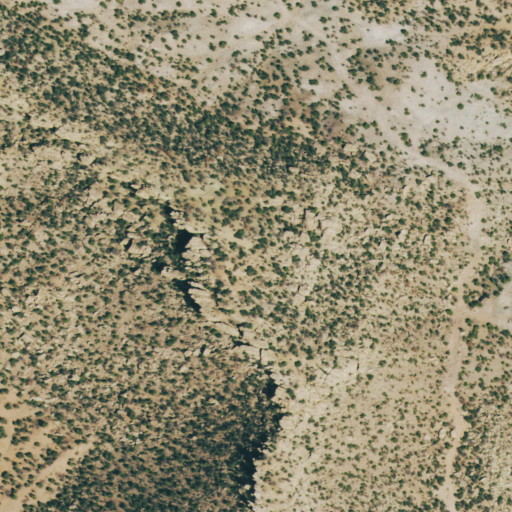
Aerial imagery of mountains in Colorado named Grassy Hills containing evergreen forest and shrub